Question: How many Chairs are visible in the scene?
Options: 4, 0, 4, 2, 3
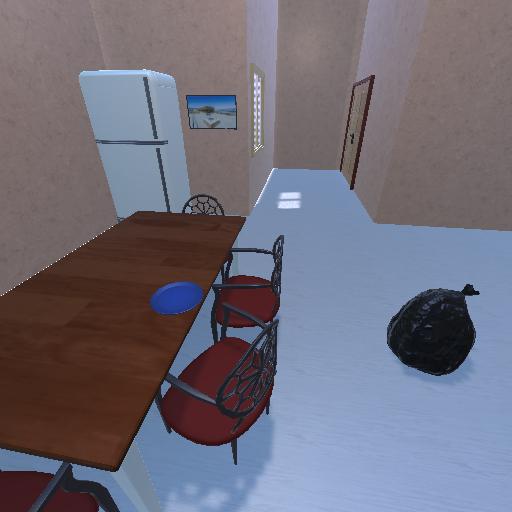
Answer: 4